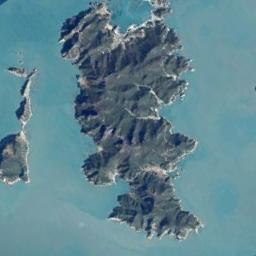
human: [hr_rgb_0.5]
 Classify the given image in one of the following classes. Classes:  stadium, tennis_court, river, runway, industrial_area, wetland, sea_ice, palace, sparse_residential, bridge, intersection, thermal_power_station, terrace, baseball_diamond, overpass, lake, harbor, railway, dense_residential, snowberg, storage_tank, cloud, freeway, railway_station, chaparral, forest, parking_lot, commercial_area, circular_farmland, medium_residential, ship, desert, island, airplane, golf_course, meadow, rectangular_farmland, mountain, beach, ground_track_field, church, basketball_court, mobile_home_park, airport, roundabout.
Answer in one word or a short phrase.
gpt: island